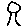
Label: tree